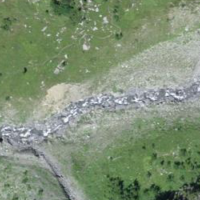
EUNIS habitat code: 23
Species observed at this site:
Linum alpinum